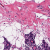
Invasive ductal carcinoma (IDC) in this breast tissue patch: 0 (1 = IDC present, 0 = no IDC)